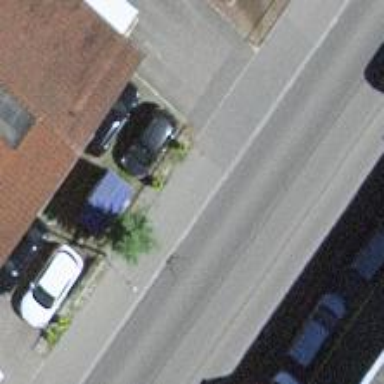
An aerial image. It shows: Bus stop with platform for public transport.